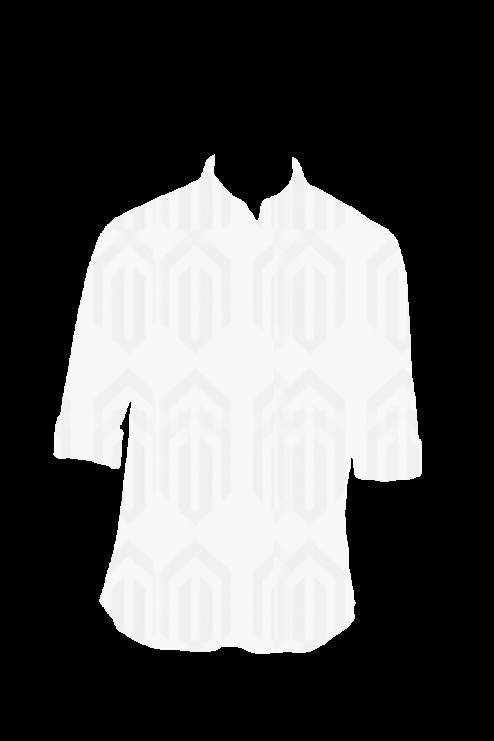
white slim fit button up tee